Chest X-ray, AP view. Patient: 43 years old, sex F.
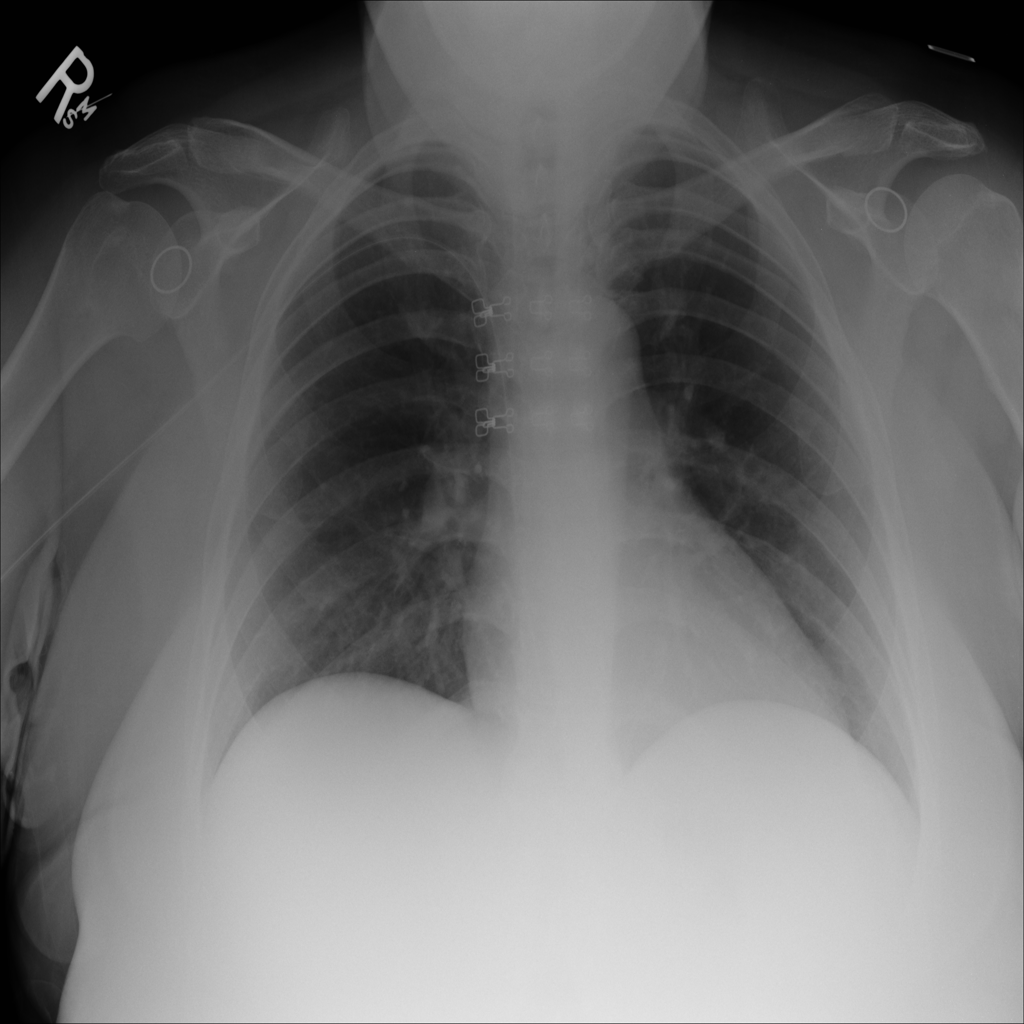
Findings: No Finding